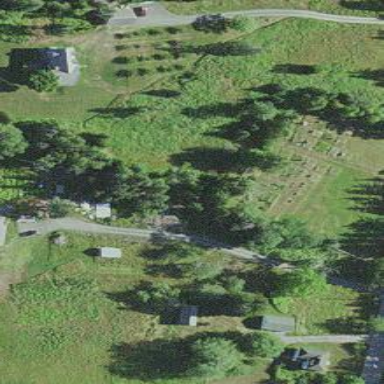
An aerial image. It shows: Cemetery.